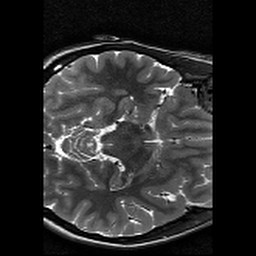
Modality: T2w
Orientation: axial